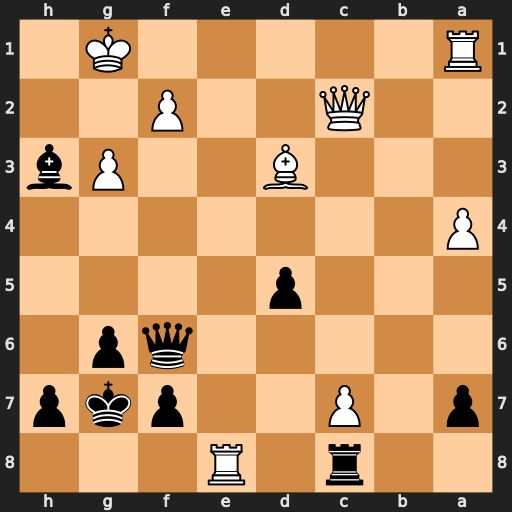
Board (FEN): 2r1R3/p1P2pkp/5qp1/3p4/P7/3B2Pb/2Q2P2/R5K1
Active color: b
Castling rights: -
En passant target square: -
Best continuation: Qxa1+ Kh2 Rxe8